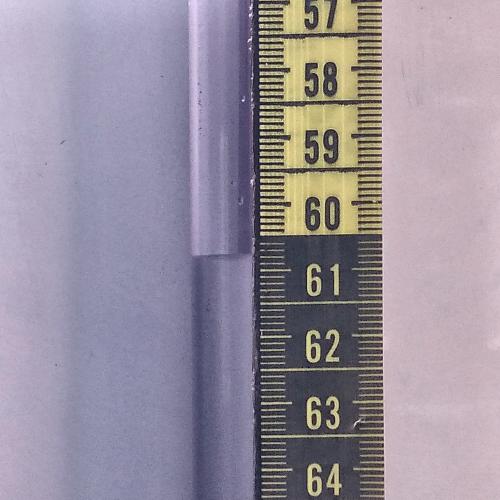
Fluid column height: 60.8 cm